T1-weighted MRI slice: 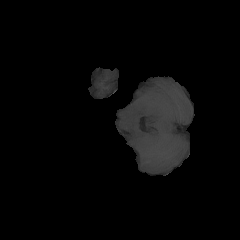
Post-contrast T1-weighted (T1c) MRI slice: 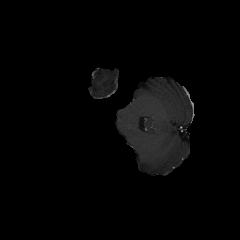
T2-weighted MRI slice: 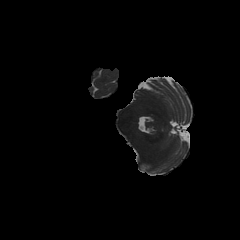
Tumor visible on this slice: no